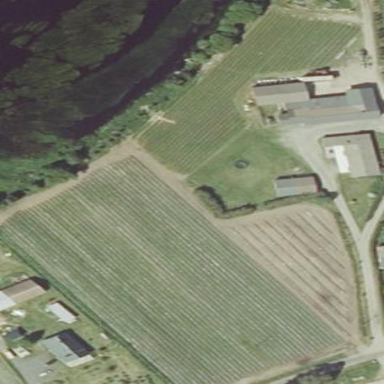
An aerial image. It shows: Orchard.